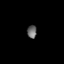
Tissue: lung
Cell type: T cells
Senescence score: 0.2203
Nuclear area (px): 120
Mean DAPI intensity: 104.558